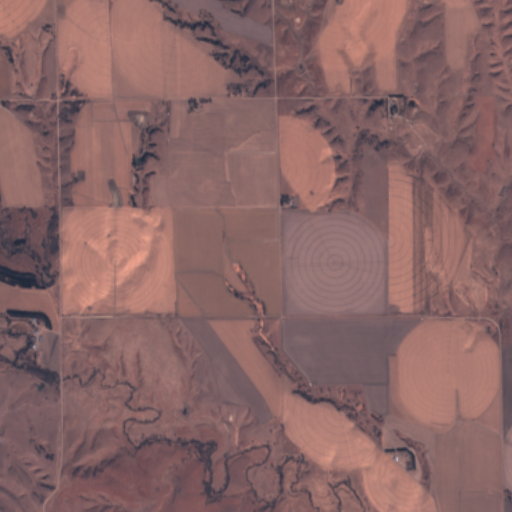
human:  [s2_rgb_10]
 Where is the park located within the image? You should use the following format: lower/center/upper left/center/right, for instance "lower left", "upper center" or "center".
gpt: There is no park in the image.